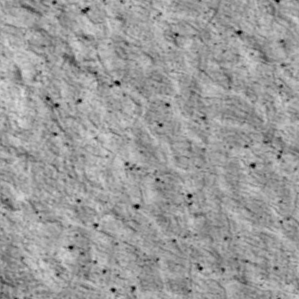
Label: non_frost